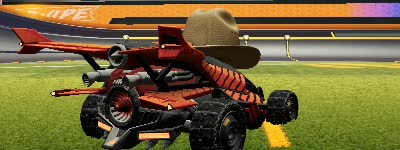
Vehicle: aftershock